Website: macys
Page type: newsletter-management
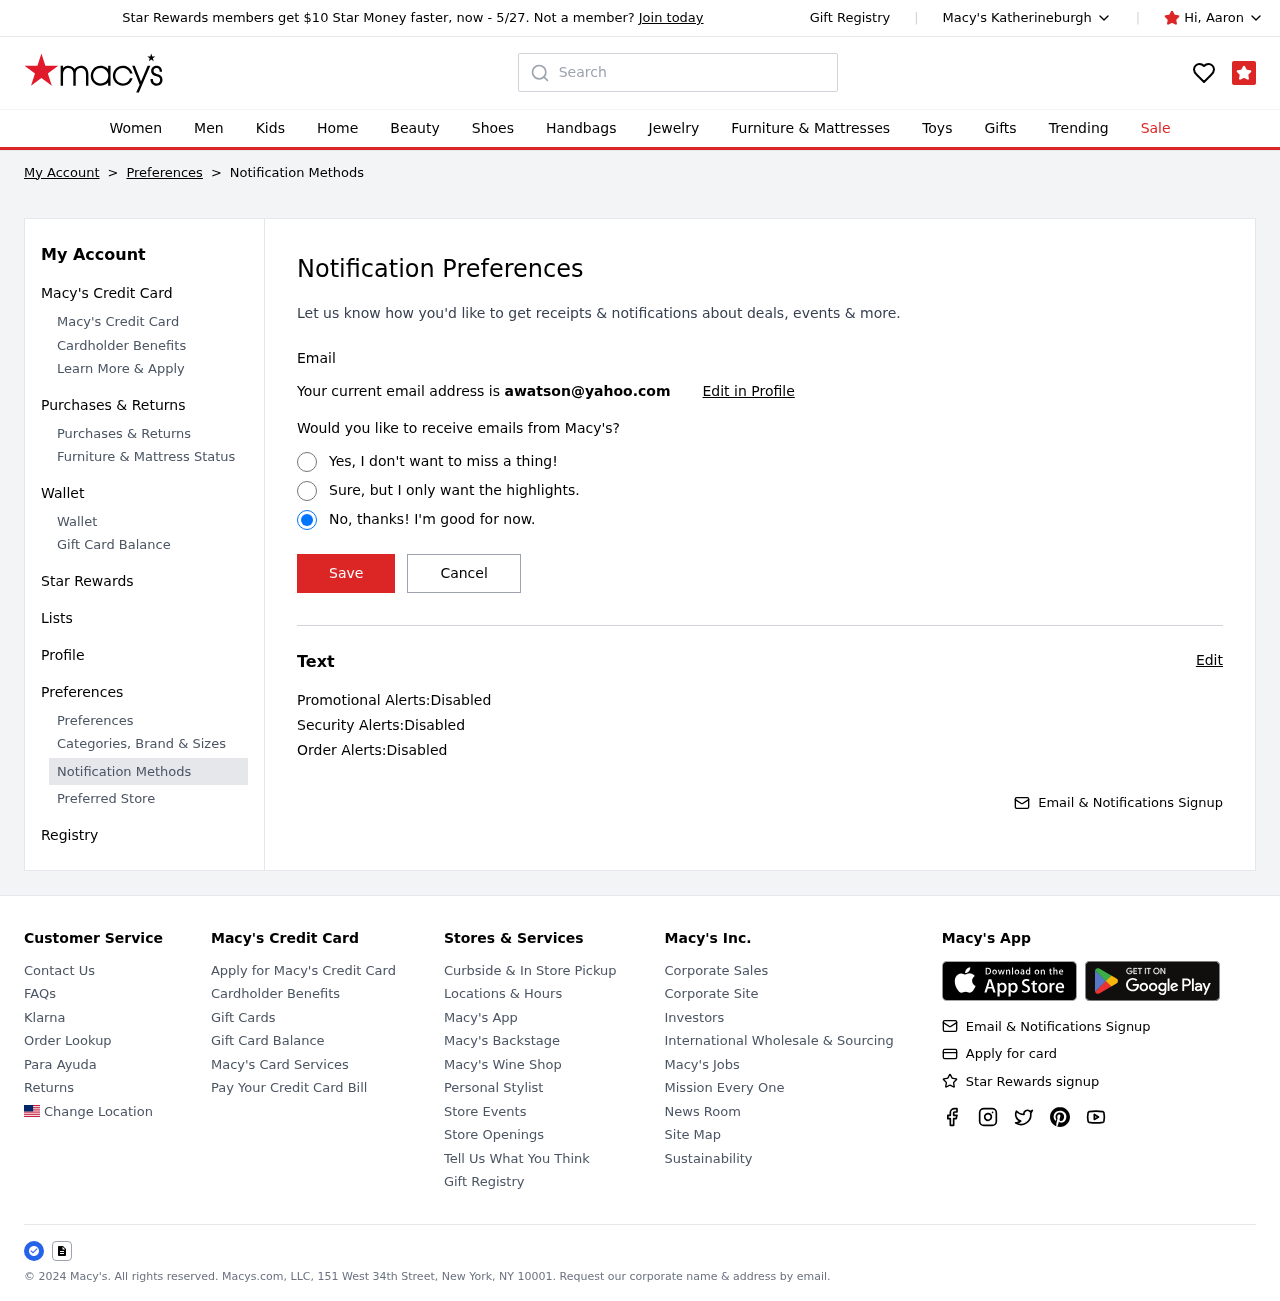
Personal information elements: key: PII_CITY
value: Katherineburgh
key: PII_EMAIL
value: awatson@yahoo.com
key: PII_FIRSTNAME
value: Aaron
Search elements: key: HEADER_SEARCH
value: Search